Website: macys
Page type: cross-sells
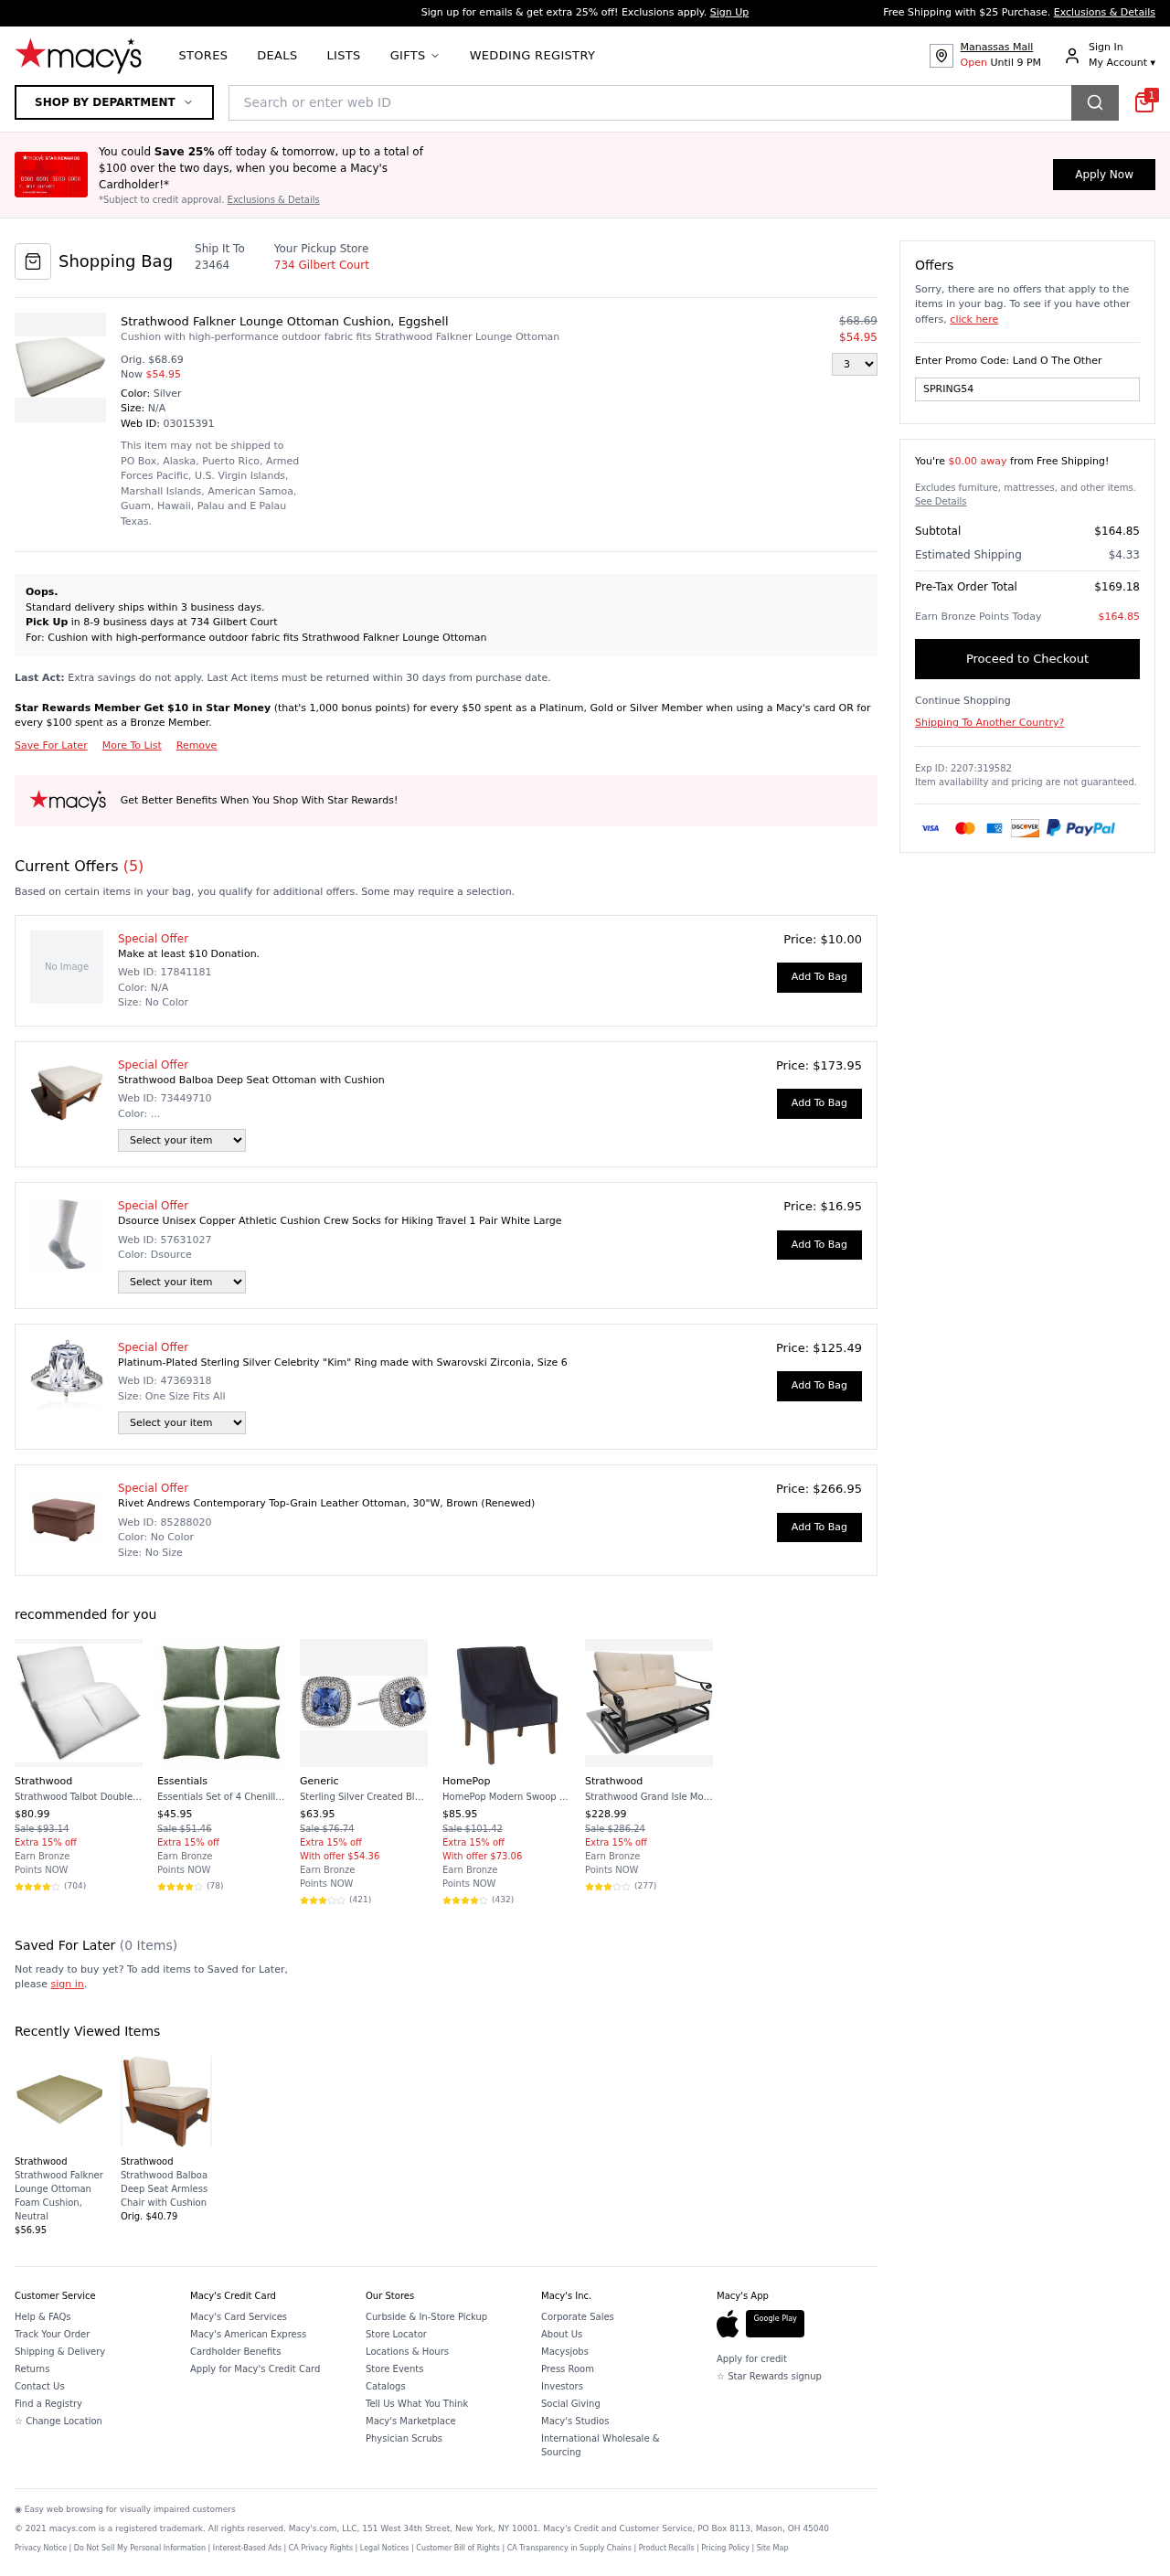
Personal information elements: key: PII_LOCATION1_STREET
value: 734 Gilbert Court
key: PII_POSTCODE
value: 23464
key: PII_PROMO_CODE
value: SPRING54
Product elements: key: PRODUCT10_BRAND
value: Strathwood
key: PRODUCT10_NAME
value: Strathwood Grand Isle Motion Loveseat with Seat and Back Cushion
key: PRODUCT10_NUM_RATINGS
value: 277
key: PRODUCT10_PRICE
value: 228.99
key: PRODUCT10_RATING
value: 3.9
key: PRODUCT11_BRAND
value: Strathwood
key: PRODUCT11_NAME
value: Strathwood Falkner Lounge Ottoman Foam Cushion, Neutral
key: PRODUCT11_PRICE
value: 56.95
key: PRODUCT12_BRAND
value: Strathwood
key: PRODUCT12_NAME
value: Strathwood Balboa Deep Seat Armless Chair with Cushion
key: PRODUCT12_PRICE
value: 40.79
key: PRODUCT1_DESC
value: Cushion with high-performance outdoor fabric fits Strathwood Falkner Lounge Ottoman
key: PRODUCT1_NAME
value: Strathwood Falkner Lounge Ottoman Cushion, Eggshell
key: PRODUCT1_PRICE
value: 54.95
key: PRODUCT1_QUANTITY
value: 3
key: PRODUCT2_NAME
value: Strathwood Balboa Deep Seat Ottoman with Cushion
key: PRODUCT2_PRICE
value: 173.95
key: PRODUCT3_NAME
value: Dsource Unisex Copper Athletic Cushion Crew Socks for Hiking Travel 1 Pair White Large
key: PRODUCT3_PRICE
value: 16.95
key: PRODUCT4_NAME
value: Platinum-Plated Sterling Silver Celebrity "Kim" Ring made with Swarovski Zirconia, Size 6
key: PRODUCT4_PRICE
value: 125.49
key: PRODUCT5_NAME
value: Rivet Andrews Contemporary Top-Grain Leather Ottoman, 30"W, Brown (Renewed)
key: PRODUCT5_PRICE
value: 266.95
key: PRODUCT6_BRAND
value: Strathwood
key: PRODUCT6_NAME
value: Strathwood Talbot Double Sunlounger Cushion
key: PRODUCT6_NUM_RATINGS
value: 704
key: PRODUCT6_PRICE
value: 80.99
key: PRODUCT6_RATING
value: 4
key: PRODUCT7_BRAND
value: Essentials
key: PRODUCT7_NAME
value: Essentials Set of 4 Chenille Cushion Covers. 40 x 40 cm, 45 x 45 cm, Green, 45x45
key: PRODUCT7_NUM_RATINGS
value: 78
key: PRODUCT7_PRICE
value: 45.95
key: PRODUCT7_RATING
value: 4.3
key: PRODUCT8_BRAND
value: Generic
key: PRODUCT8_NAME
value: Sterling Silver Created Blue Sapphire and Created White Sapphire Halo Cushion Stud Earrings
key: PRODUCT8_NUM_RATINGS
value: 421
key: PRODUCT8_PRICE
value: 63.95
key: PRODUCT8_RATING
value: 3.8
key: PRODUCT9_BRAND
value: HomePop
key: PRODUCT9_NAME
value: HomePop Modern Swoop Arm Accent Chair, Gray Geometric Pattern
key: PRODUCT9_NUM_RATINGS
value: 432
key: PRODUCT9_PRICE
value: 85.95
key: PRODUCT9_RATING
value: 4.6
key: PRODUCT1_ORIGINAL_PRICE
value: $68.69
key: PRODUCT6_ORIGINAL_PRICE
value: Sale $93.14
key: PRODUCT7_ORIGINAL_PRICE
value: Sale $51.46
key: PRODUCT8_ORIGINAL_PRICE
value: Sale $76.74
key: PRODUCT9_ORIGINAL_PRICE
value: Sale $101.42
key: PRODUCT10_ORIGINAL_PRICE
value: Sale $286.24
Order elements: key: ORDER_ID
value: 03015391
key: ORDER_NUM_OFFERS
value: (5)
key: ORDER_FREE_SHIPPING_THRESHOLD
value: $0.00 away
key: ORDER_SUBTOTAL
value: $164.85
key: ORDER_SHIPPING_COST
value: $4.33
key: ORDER_TOTAL
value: $169.18
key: ORDER_POINTS_EARNED
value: $164.85
Search elements: key: HEADER_SEARCH
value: Search or enter web ID
Other elements: key: SAVED_NUM_ITEMS
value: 0